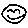
Label: smiley face